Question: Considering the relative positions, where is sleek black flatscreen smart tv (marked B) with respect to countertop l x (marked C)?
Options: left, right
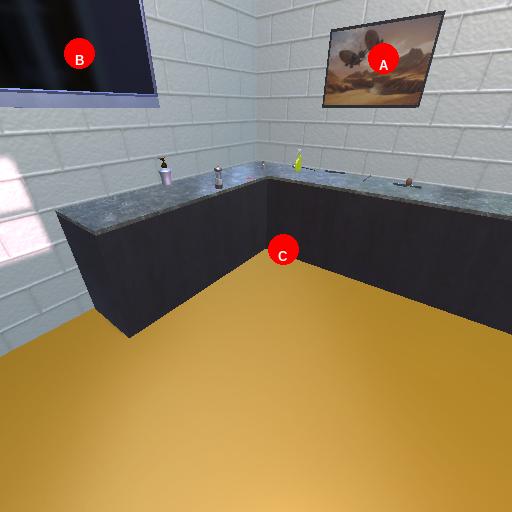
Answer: left